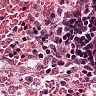
Metastatic tissue present: no